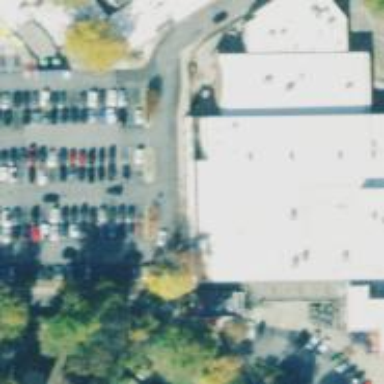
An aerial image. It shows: Supermarket.